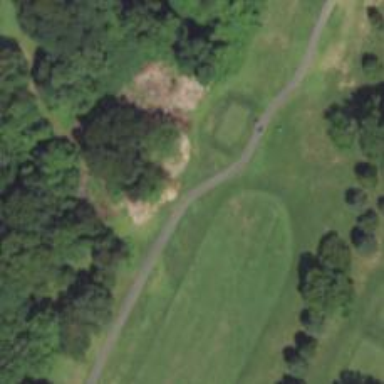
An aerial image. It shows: Service road used as golf cart path.